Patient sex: F
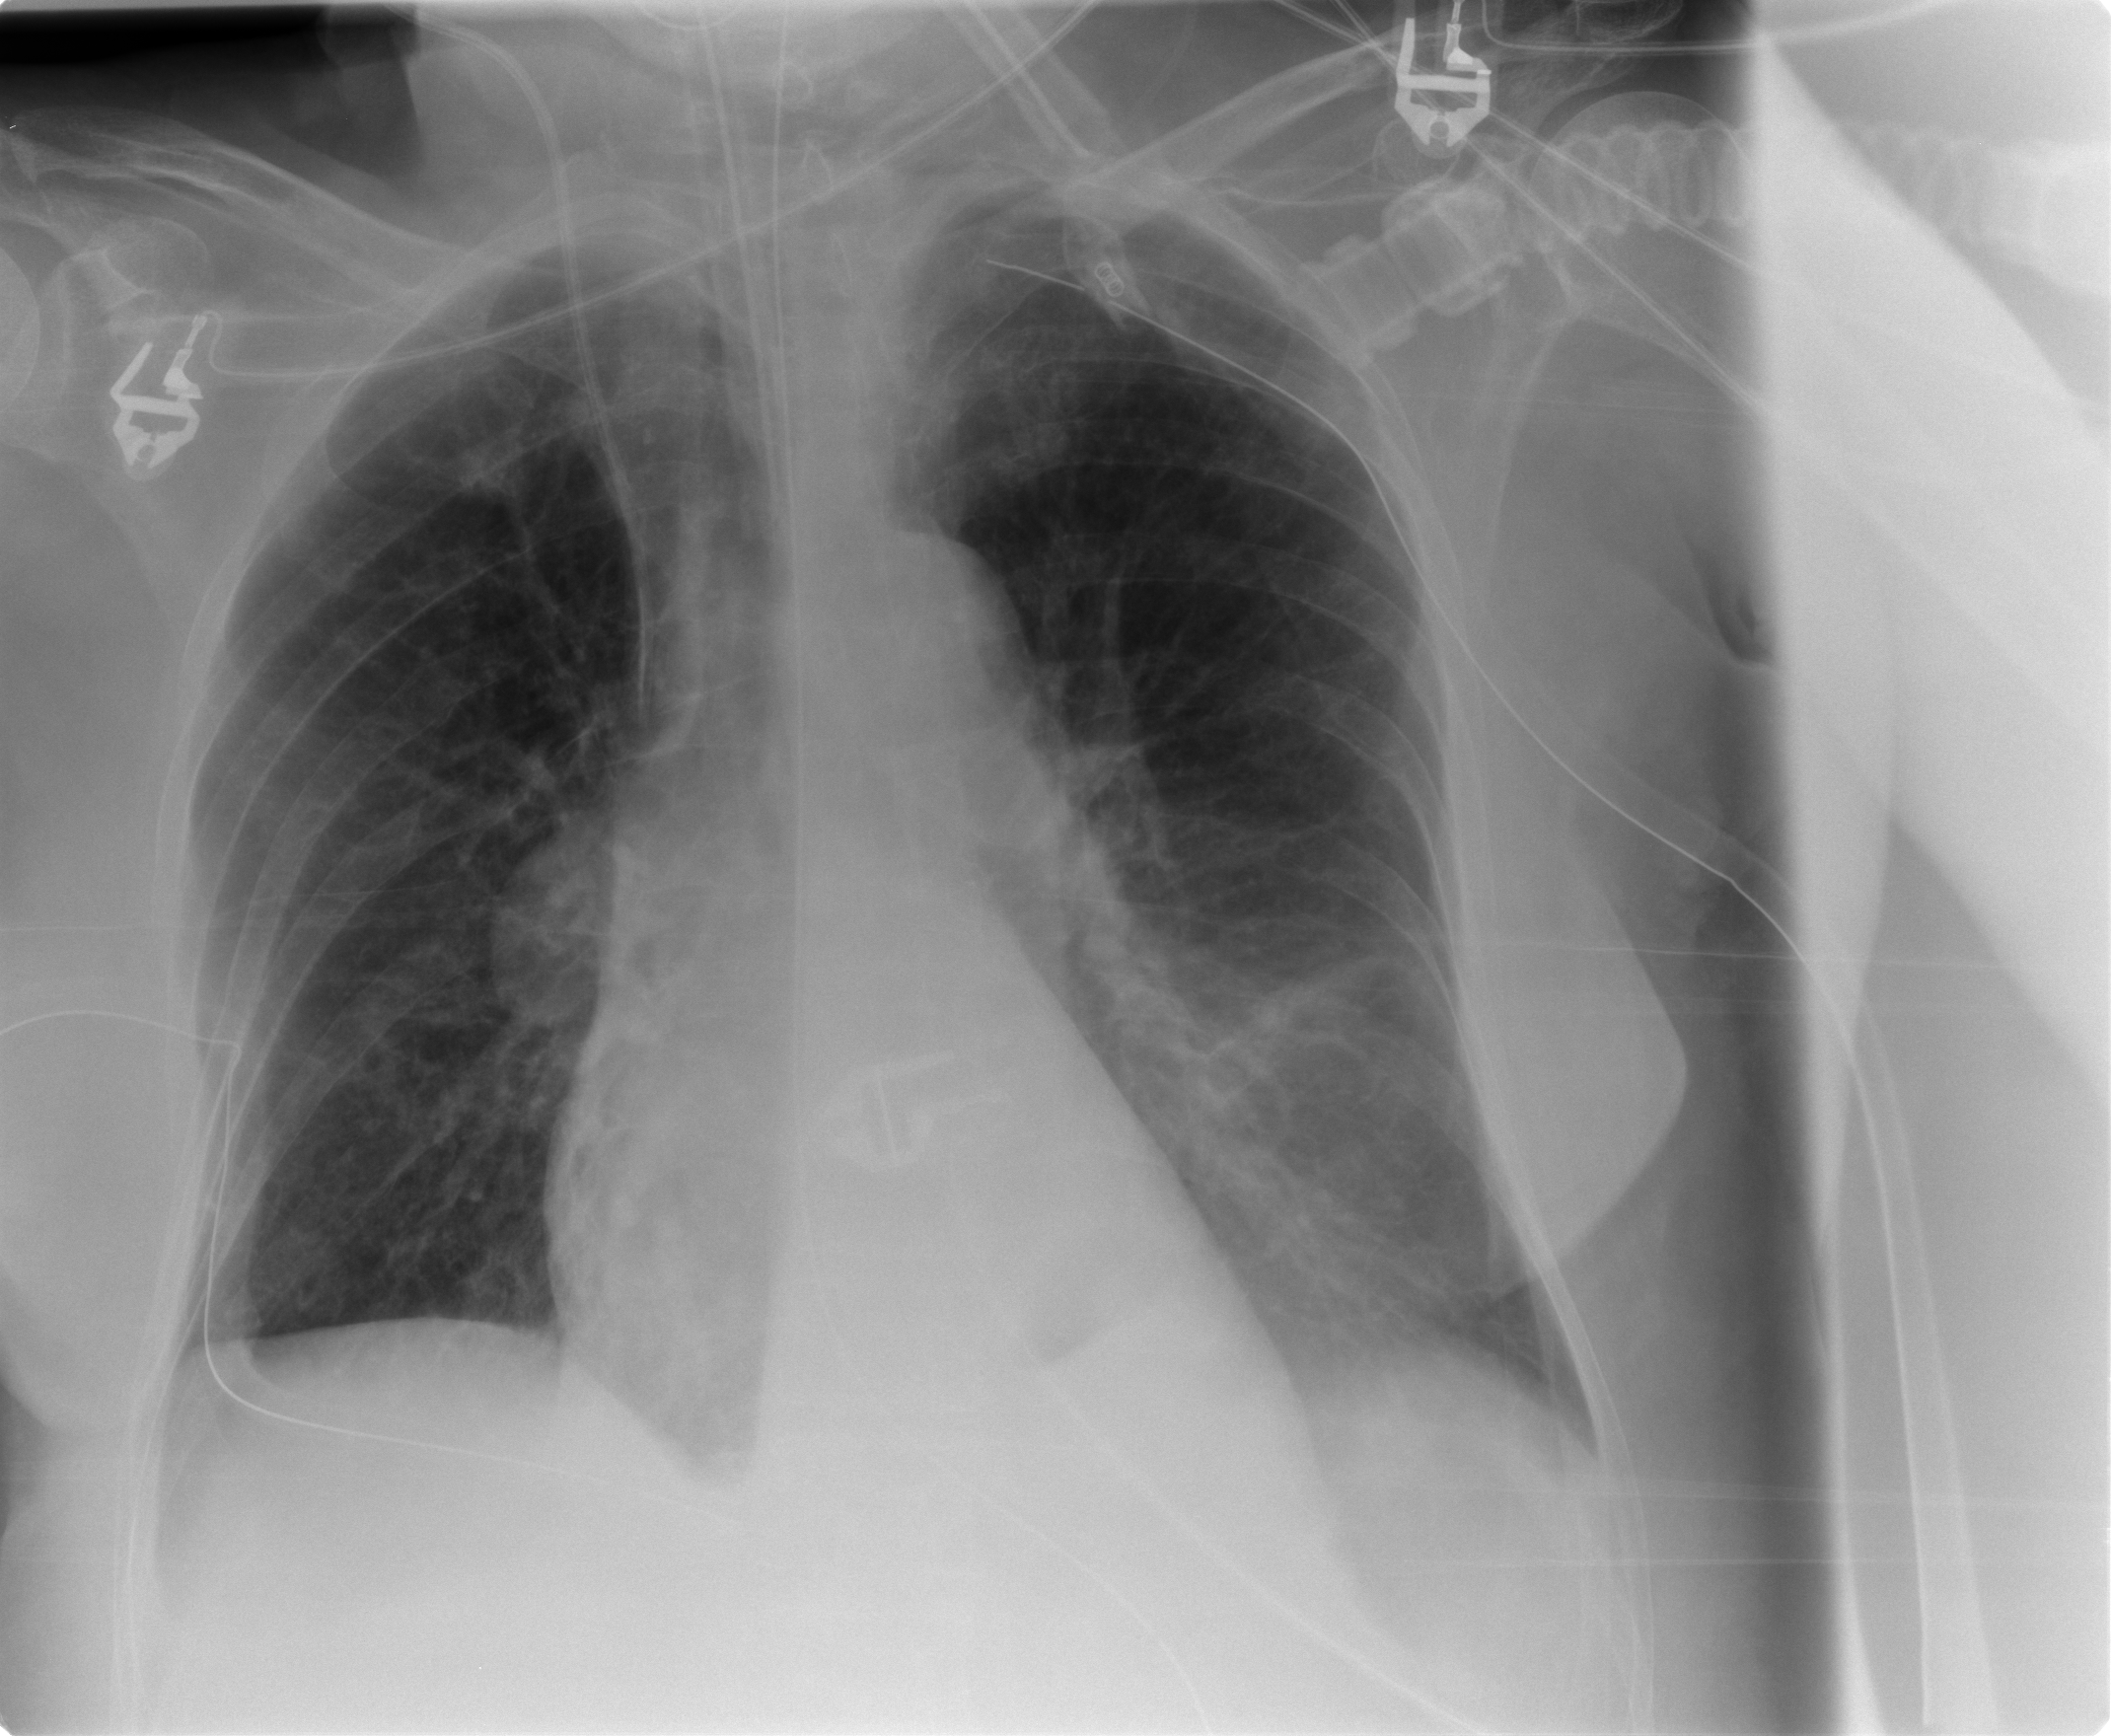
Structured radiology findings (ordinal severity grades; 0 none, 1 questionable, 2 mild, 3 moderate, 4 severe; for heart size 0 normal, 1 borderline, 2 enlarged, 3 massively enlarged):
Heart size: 0
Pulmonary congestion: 0
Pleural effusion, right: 0
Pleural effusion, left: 1
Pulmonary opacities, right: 0
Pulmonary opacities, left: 0
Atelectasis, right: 0
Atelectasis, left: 2